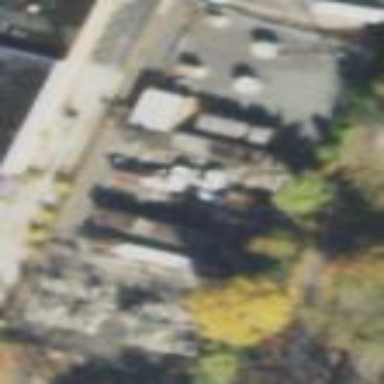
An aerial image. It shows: Power substation.